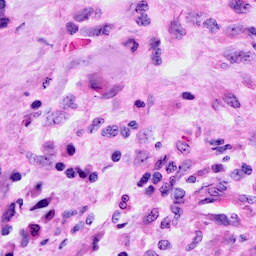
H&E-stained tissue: Cervix